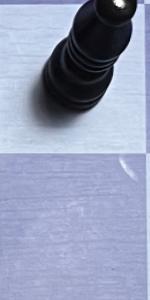
Label: Empty